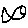
Label: fish